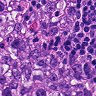
Metastatic tissue present: yes